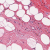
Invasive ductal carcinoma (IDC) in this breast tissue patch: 0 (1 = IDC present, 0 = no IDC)